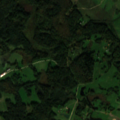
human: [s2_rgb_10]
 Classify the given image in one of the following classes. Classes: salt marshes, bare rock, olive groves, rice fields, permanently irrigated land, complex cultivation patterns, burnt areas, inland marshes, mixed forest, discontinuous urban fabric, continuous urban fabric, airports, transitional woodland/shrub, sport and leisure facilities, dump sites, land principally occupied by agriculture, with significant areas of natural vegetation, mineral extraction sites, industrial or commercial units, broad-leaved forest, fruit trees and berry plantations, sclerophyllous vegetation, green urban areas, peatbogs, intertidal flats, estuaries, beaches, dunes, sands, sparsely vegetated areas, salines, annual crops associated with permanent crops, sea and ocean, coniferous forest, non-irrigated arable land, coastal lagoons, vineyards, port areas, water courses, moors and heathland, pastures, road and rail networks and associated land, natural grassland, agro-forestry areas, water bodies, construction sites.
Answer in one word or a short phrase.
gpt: complex cultivation patterns, land principally occupied by agriculture, with significant areas of natural vegetation, broad-leaved forest